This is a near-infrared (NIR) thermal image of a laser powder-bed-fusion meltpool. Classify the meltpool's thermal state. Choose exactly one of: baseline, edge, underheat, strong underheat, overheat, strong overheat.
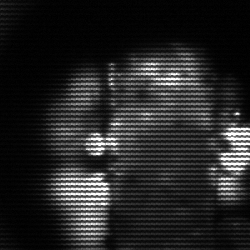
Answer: strong underheat